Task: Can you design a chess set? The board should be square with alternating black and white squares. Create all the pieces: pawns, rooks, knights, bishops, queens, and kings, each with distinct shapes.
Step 272:
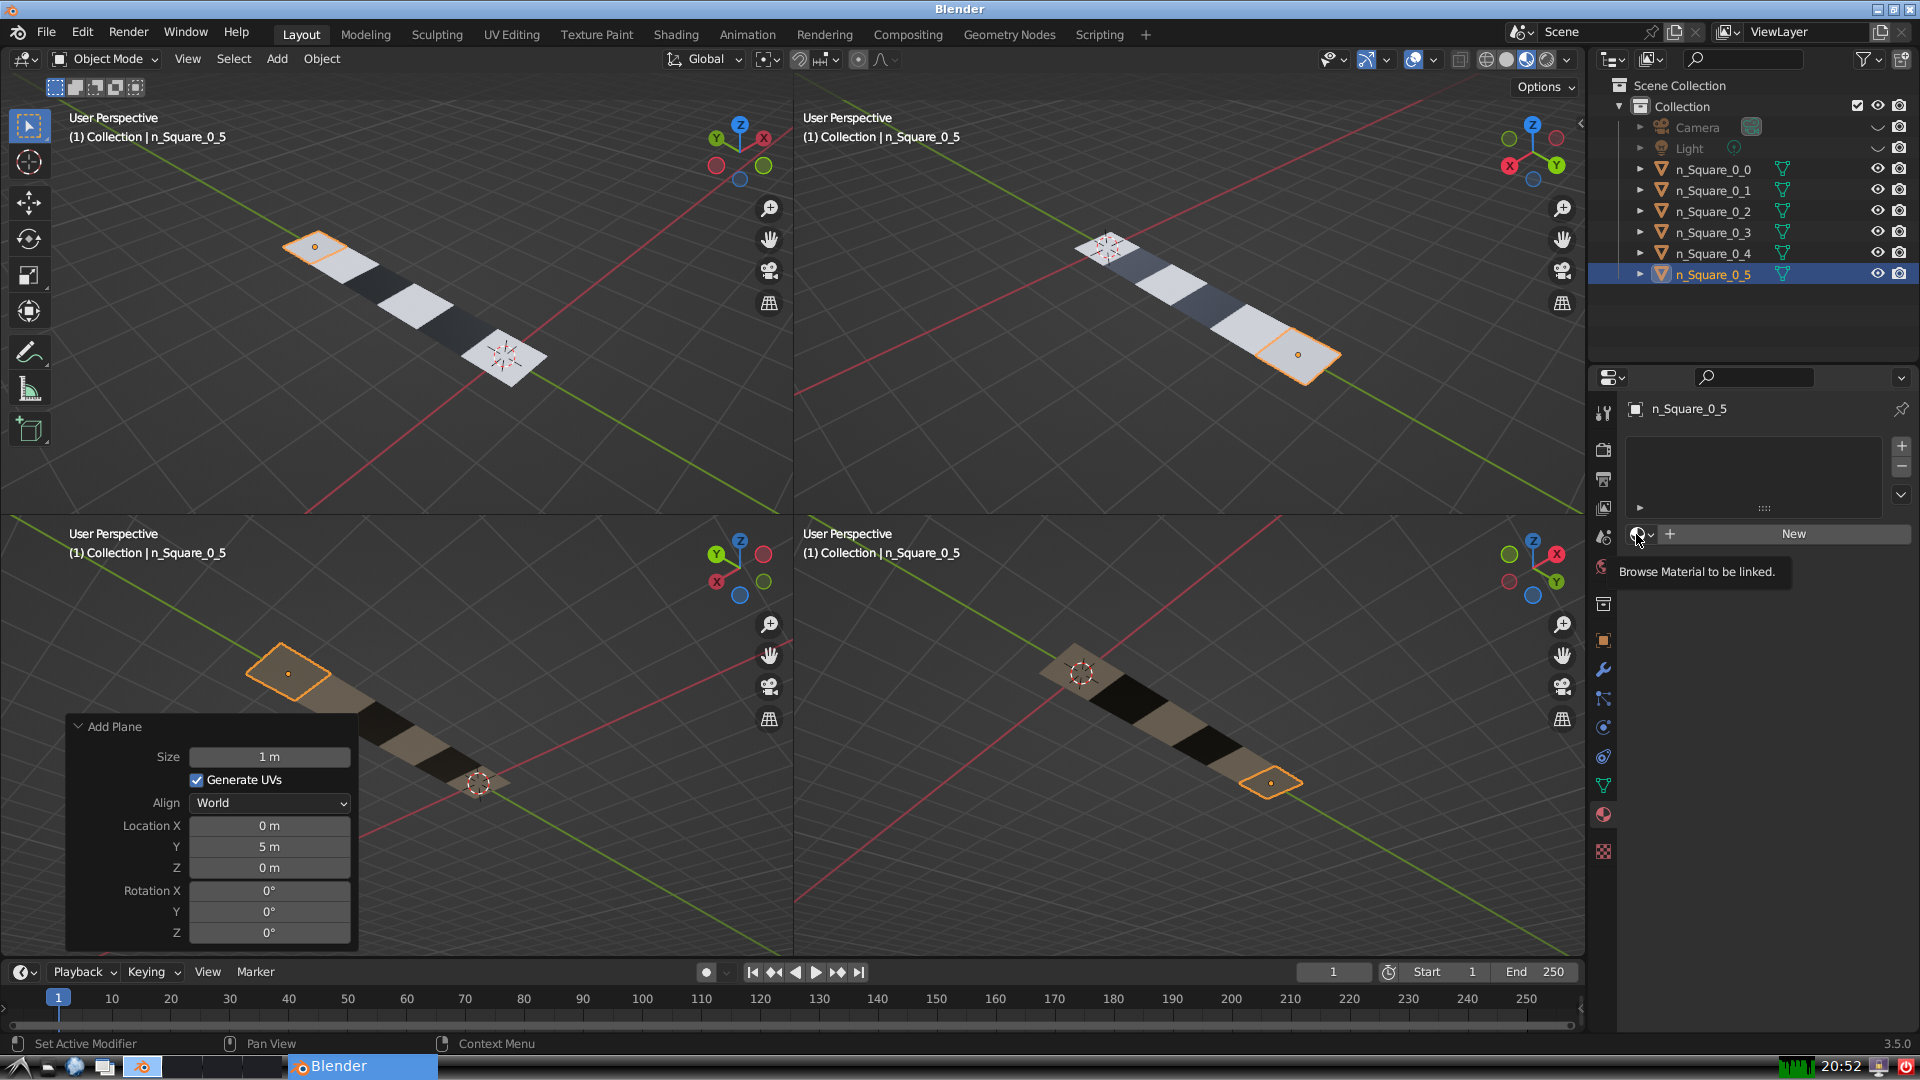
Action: click: no